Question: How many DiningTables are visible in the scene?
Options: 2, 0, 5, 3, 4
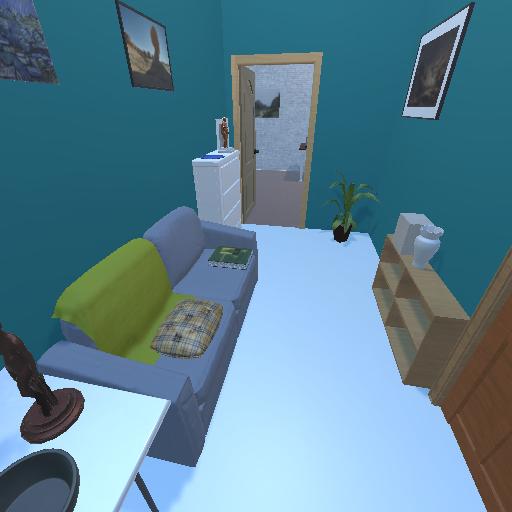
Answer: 2